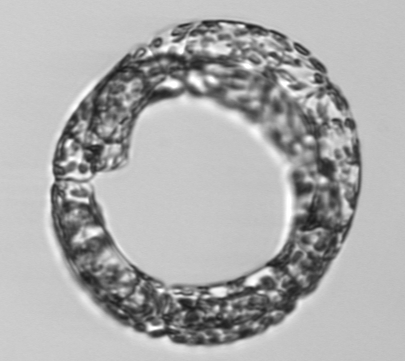
Label: Guinardia_striata